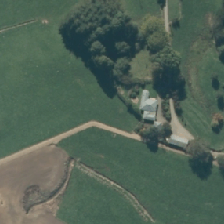
Land cover: indigenous_forest